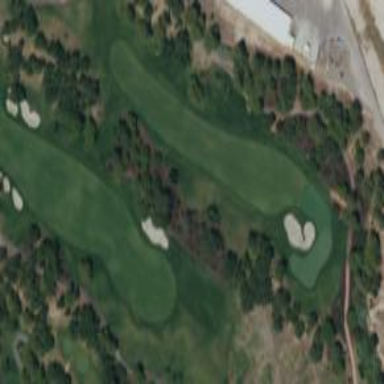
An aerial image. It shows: Rough area on grassy golf course.